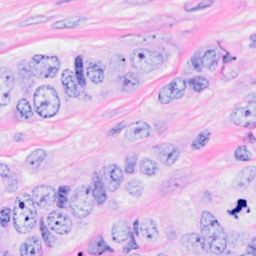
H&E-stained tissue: Breast